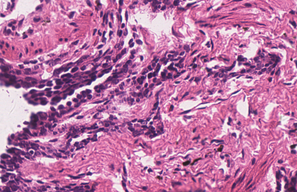
Tumor epithelial tissue: yes
Tumor-associated stroma tissue: yes
Normal tissue: no